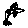
Label: flower